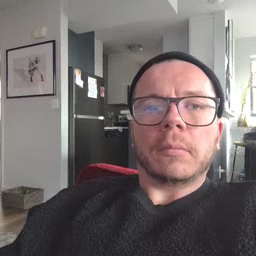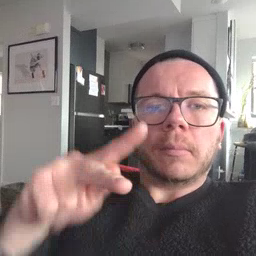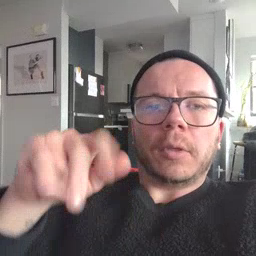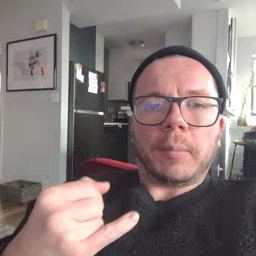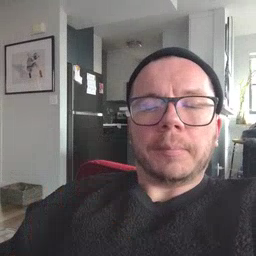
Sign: pajamas